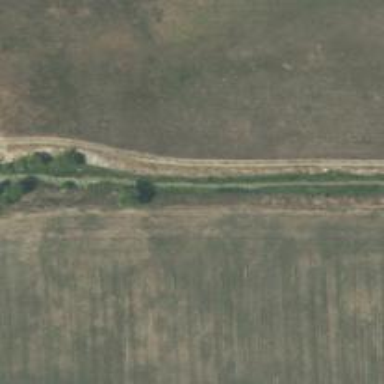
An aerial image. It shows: Farm service road.